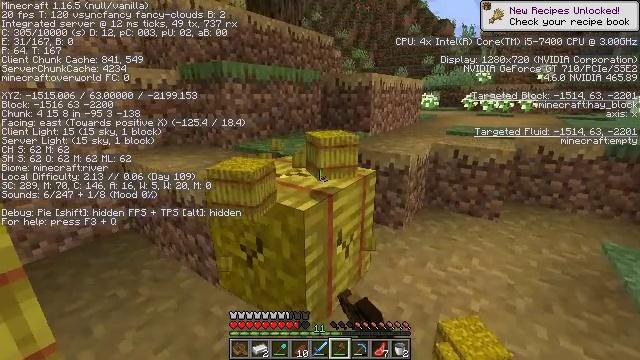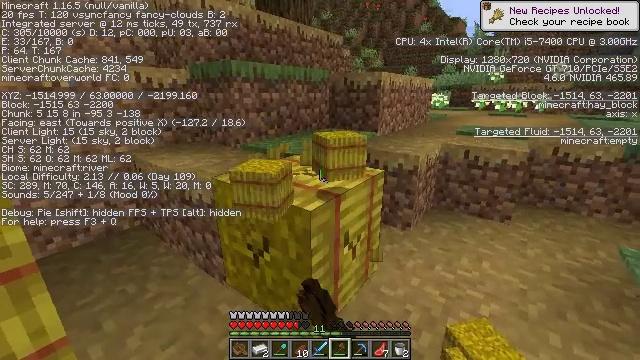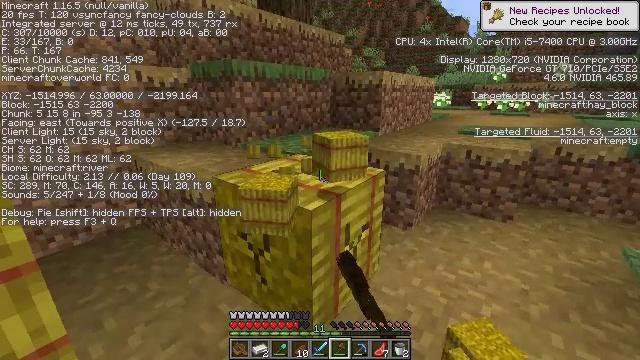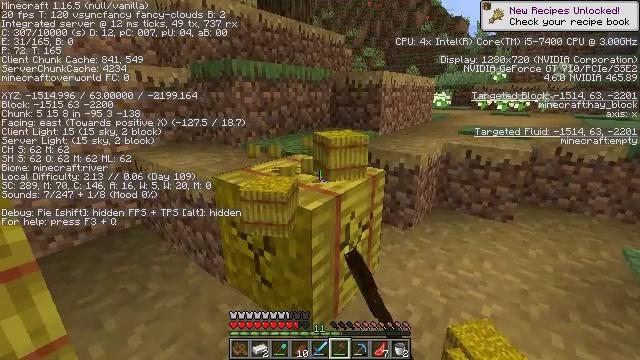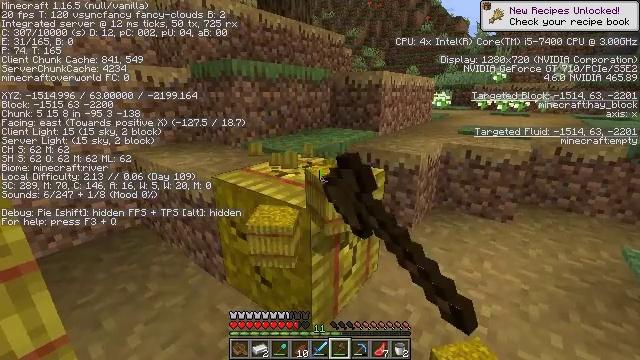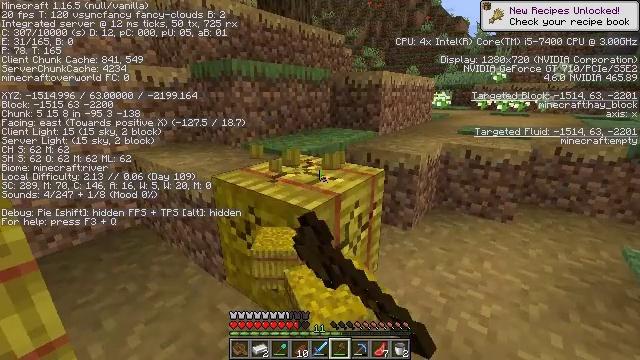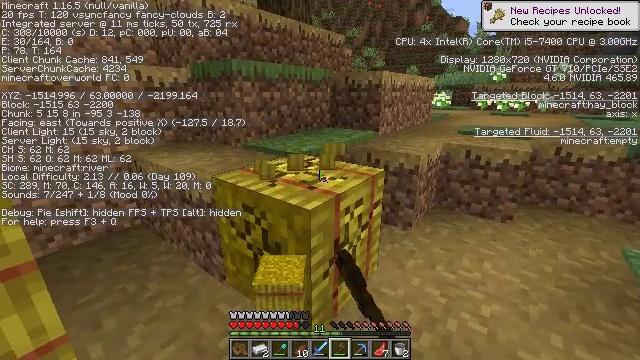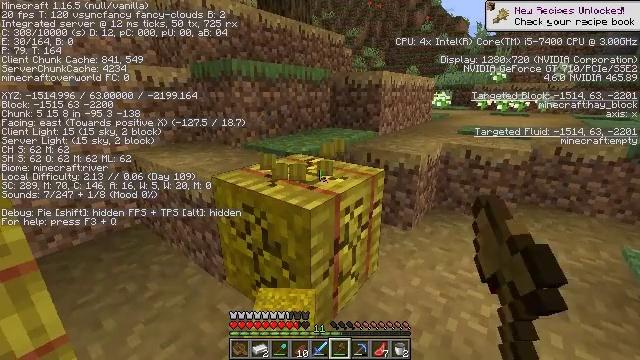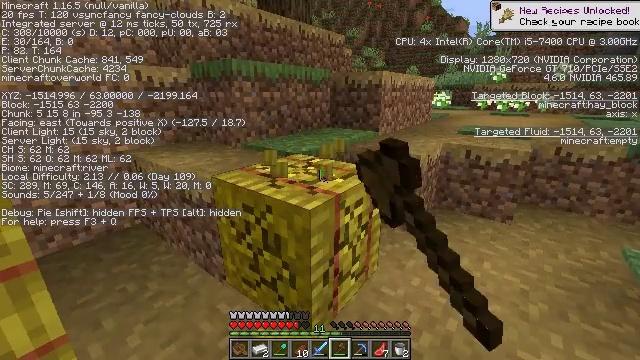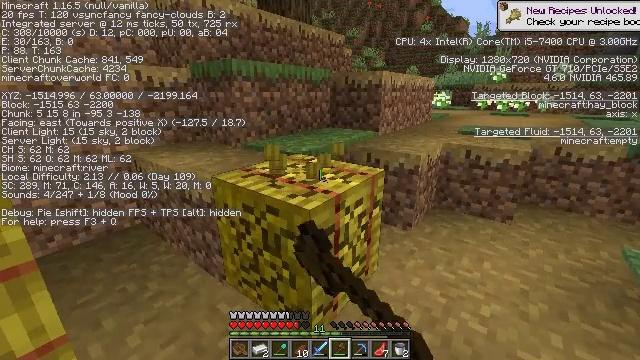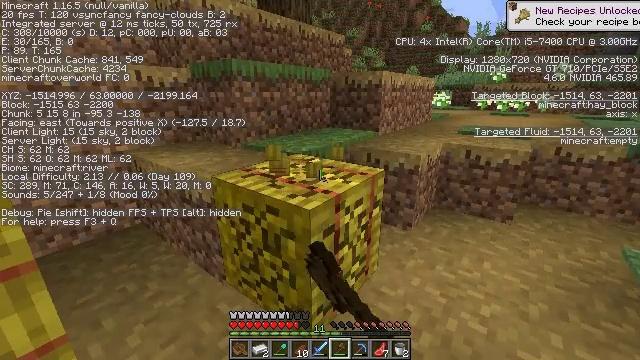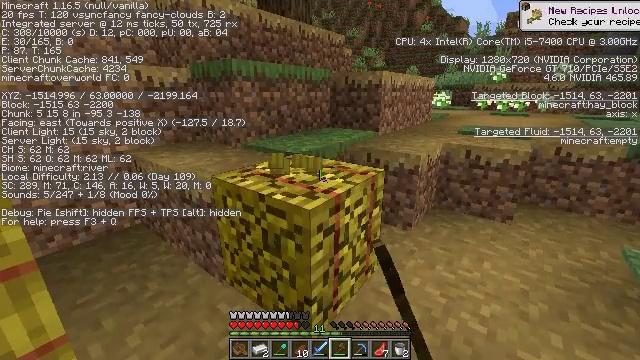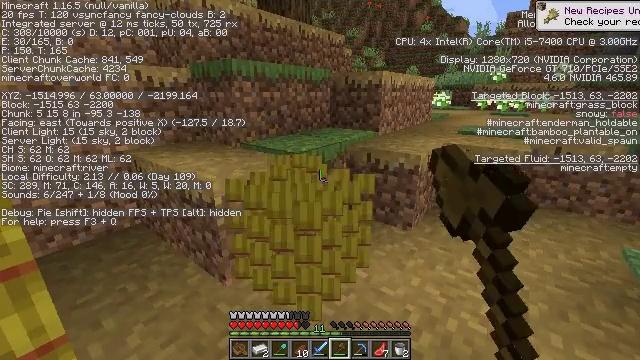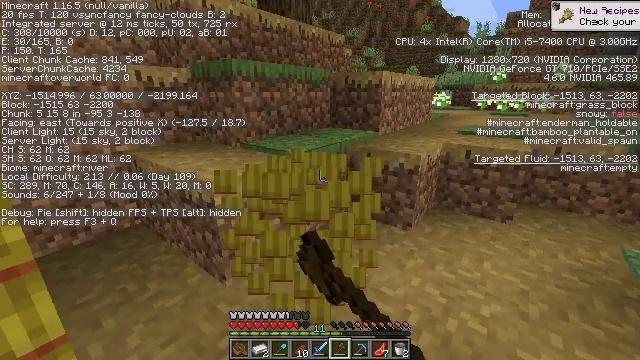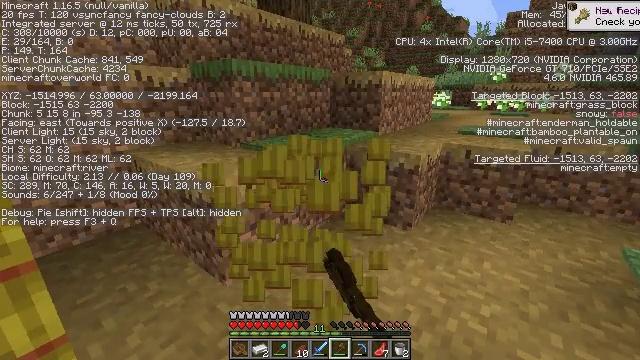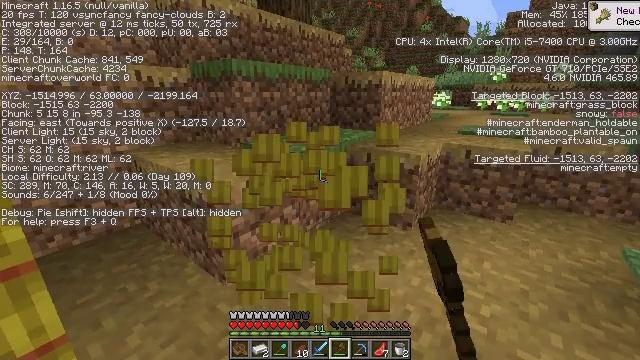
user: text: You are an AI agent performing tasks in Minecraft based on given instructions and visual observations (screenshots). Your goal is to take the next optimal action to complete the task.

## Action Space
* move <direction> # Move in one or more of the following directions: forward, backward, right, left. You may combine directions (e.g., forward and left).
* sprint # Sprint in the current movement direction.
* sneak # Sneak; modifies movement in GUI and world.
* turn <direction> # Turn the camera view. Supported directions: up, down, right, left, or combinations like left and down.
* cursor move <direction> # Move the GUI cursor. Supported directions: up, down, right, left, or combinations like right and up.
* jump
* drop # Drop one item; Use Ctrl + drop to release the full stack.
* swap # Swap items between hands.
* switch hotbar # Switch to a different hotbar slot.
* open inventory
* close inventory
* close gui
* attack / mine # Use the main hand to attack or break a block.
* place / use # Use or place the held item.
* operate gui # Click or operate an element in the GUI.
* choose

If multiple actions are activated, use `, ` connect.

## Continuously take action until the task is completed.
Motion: motion action
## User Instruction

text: Attack the hay block to get hay.
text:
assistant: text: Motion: turn left, attack / mine
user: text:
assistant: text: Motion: attack / mine
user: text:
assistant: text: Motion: attack / mine
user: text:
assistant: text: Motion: attack / mine
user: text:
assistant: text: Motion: attack / mine
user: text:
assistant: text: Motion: attack / mine
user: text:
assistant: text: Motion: attack / mine
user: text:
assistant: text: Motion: attack / mine
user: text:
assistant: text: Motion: attack / mine
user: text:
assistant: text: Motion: attack / mine
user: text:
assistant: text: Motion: attack / mine
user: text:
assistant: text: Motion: attack / mine
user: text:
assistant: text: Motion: attack / mine
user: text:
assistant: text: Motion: attack / mine
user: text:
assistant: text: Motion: attack / mine
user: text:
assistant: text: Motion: attack / mine
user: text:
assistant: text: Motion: attack / mine
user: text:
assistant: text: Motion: turn left and down, attack / mine
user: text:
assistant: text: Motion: turn left, attack / mine
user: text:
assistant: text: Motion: turn left and up, attack / mine
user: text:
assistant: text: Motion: turn left and up, attack / mine
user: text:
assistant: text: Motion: turn left and up, attack / mine
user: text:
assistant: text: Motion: attack / mine
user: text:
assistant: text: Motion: attack / mine
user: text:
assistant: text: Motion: attack / mine
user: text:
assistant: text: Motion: attack / mine
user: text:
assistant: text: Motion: attack / mine
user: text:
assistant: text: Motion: attack / mine
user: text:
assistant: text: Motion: attack / mine
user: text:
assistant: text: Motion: attack / mine